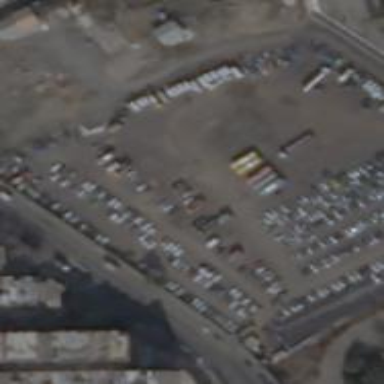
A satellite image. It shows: Parking area.